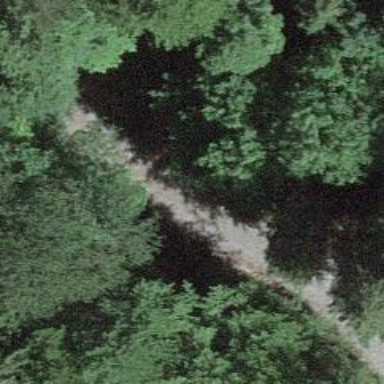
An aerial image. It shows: Gravel track with grade2 quality.